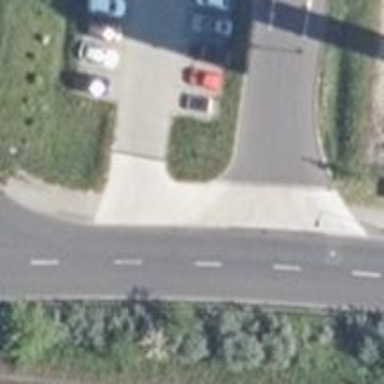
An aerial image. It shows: Parking aisle designated as service road.